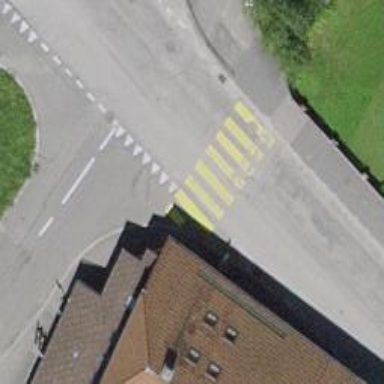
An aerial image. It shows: Zebra crossing on the road.